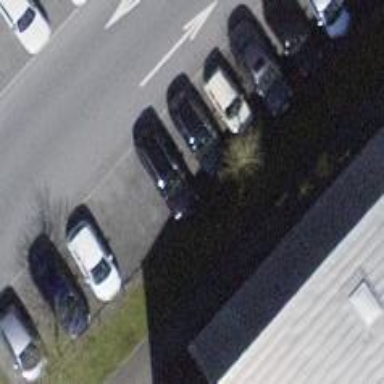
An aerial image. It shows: Parking area with surface.